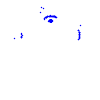
Particle: kaon